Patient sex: F
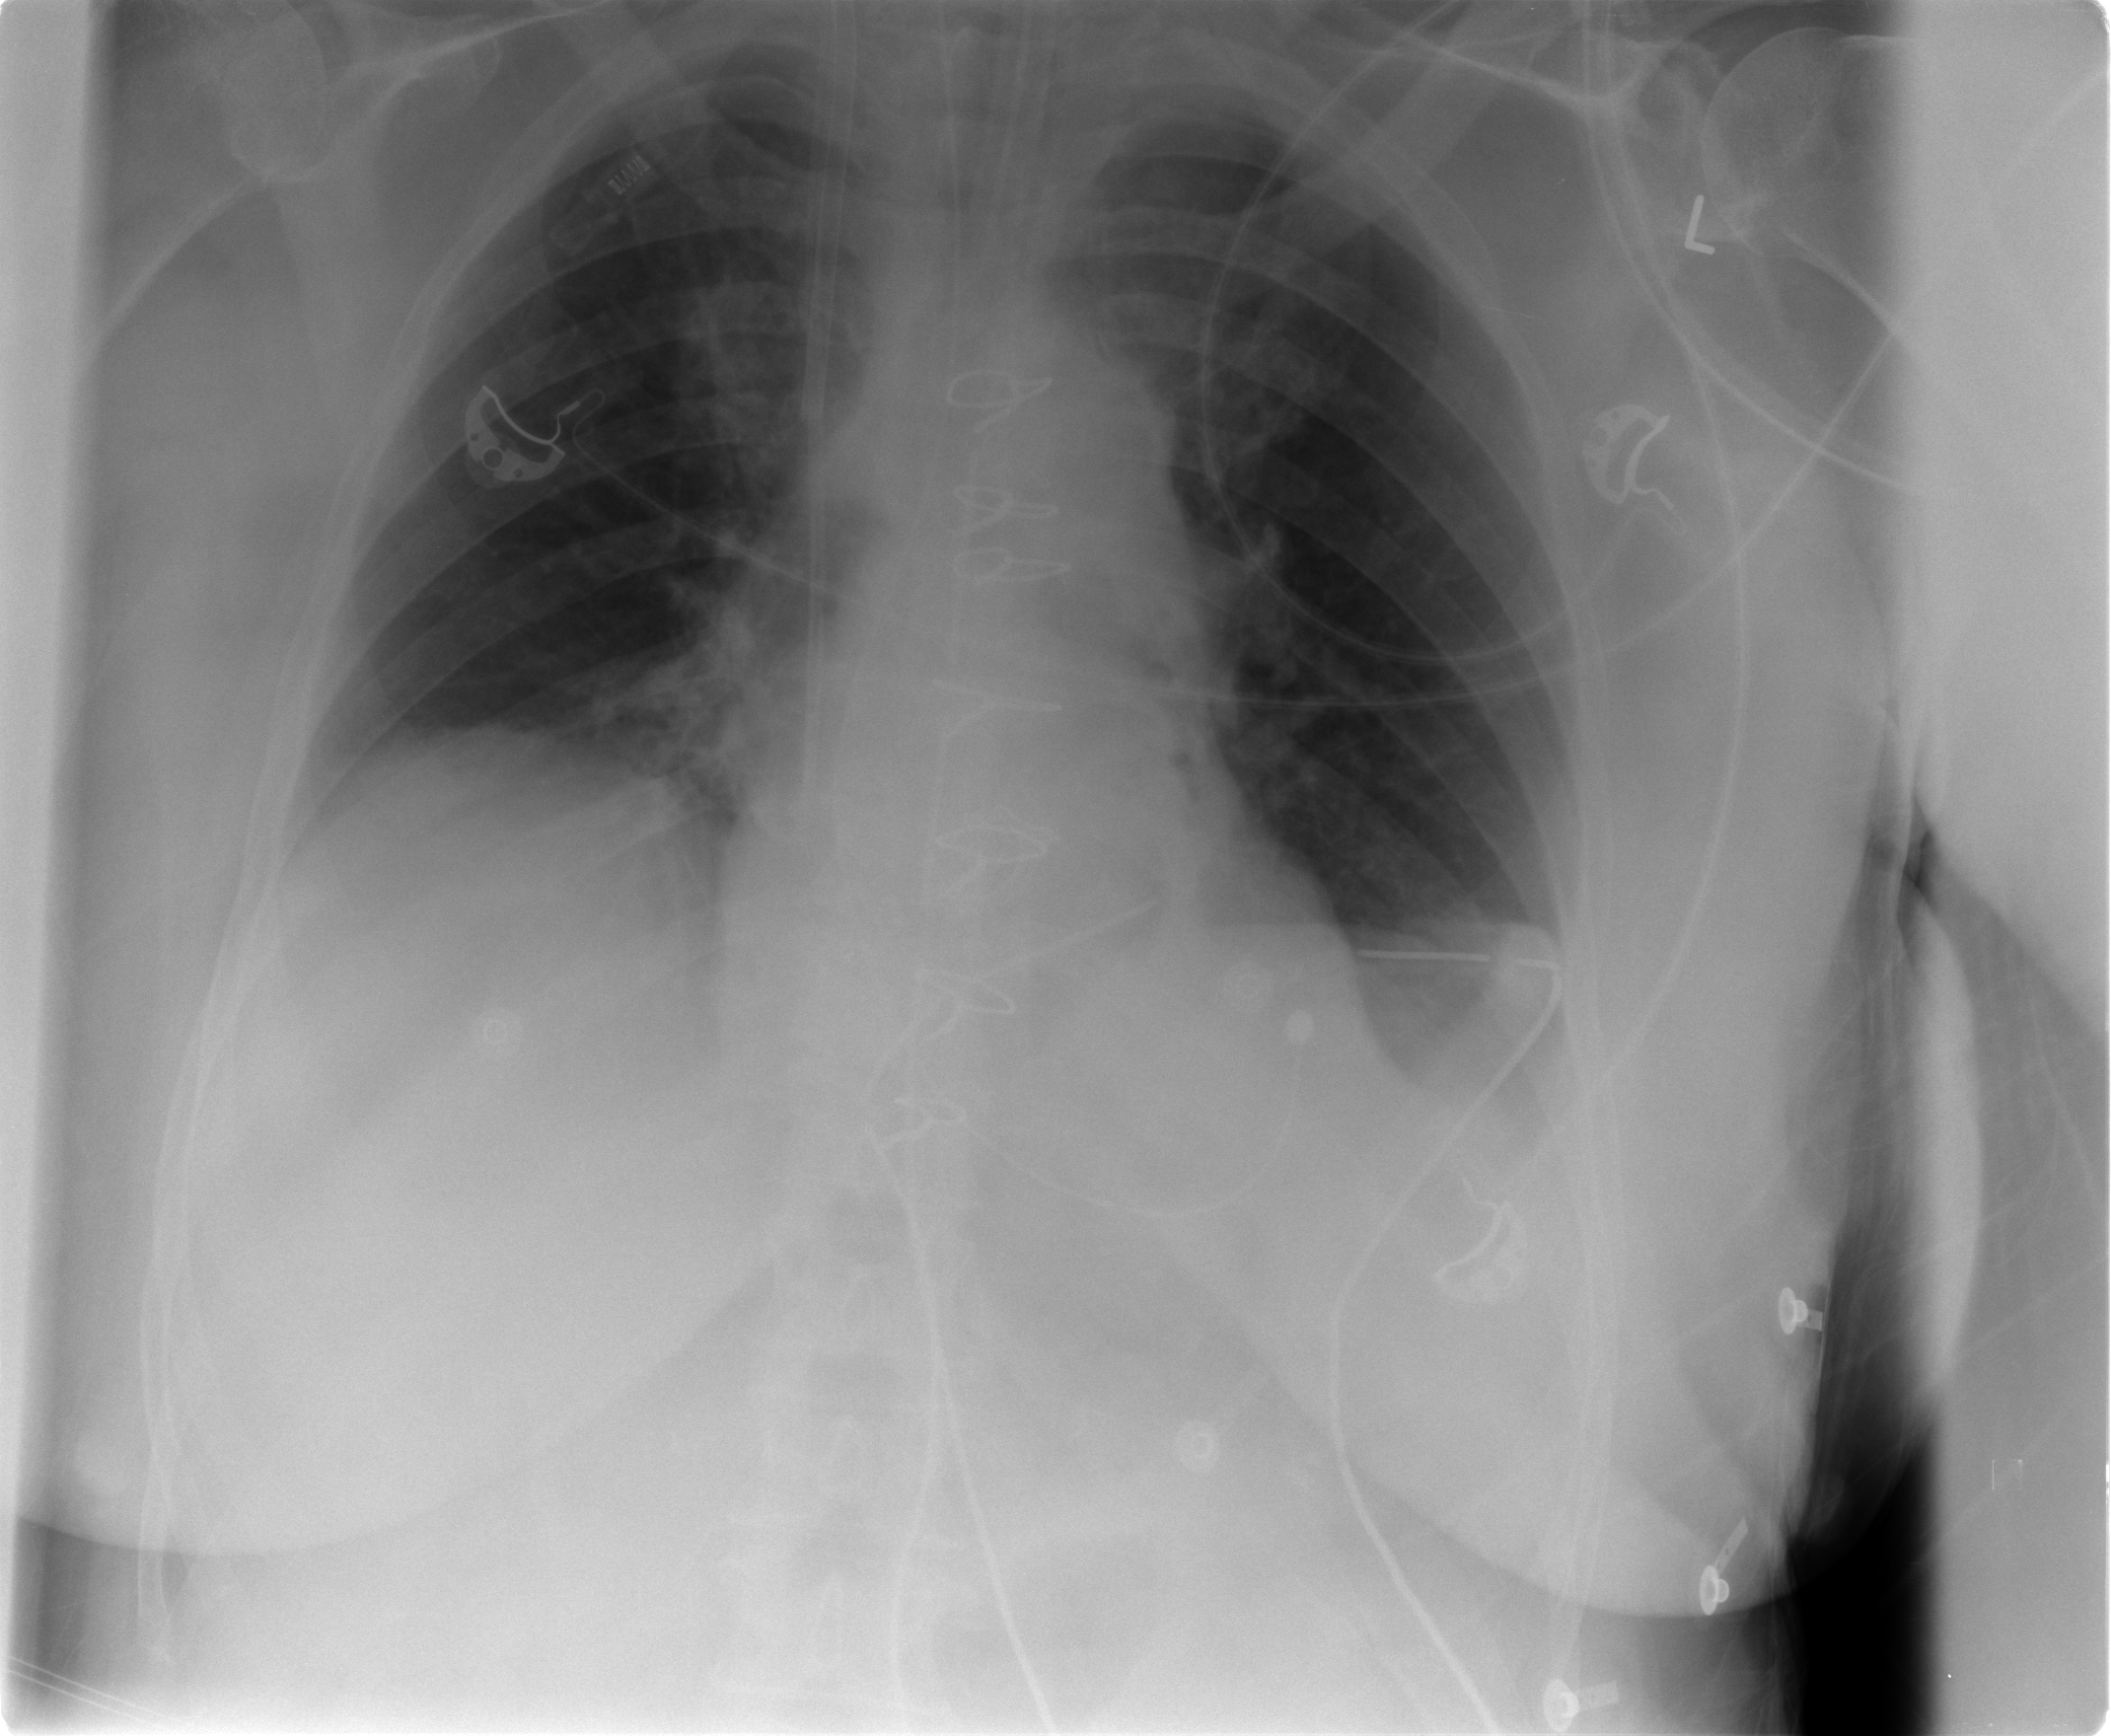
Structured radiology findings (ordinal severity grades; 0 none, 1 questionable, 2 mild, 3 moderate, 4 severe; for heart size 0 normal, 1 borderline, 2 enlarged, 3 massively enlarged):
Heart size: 0
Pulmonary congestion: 0
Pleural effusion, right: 1
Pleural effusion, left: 1
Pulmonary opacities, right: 0
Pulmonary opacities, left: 0
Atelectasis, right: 1
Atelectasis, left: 1